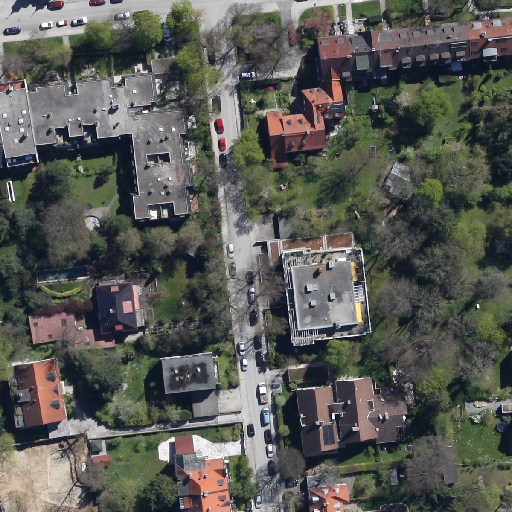
Referring expression: light-duty vehicle driving on the road